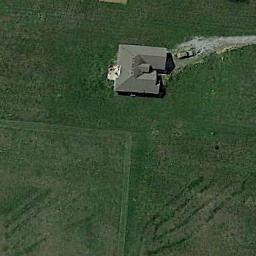
Label: residential